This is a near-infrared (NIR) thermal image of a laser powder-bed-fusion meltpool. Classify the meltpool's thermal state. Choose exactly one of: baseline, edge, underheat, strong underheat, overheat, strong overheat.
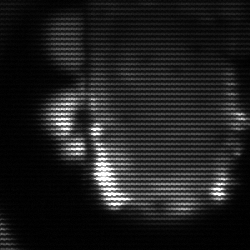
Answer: baseline